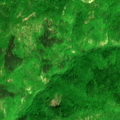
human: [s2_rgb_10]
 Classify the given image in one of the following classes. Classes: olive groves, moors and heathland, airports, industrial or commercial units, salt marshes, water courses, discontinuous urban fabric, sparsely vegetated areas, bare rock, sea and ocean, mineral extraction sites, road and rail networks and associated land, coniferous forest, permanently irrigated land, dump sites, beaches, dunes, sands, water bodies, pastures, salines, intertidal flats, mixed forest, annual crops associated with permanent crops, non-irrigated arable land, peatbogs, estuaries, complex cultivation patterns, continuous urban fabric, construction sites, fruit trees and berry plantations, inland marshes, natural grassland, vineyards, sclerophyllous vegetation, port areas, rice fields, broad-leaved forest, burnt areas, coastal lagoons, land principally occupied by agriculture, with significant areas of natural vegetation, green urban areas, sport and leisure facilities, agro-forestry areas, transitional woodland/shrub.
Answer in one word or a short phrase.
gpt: broad-leaved forest, mixed forest, transitional woodland/shrub